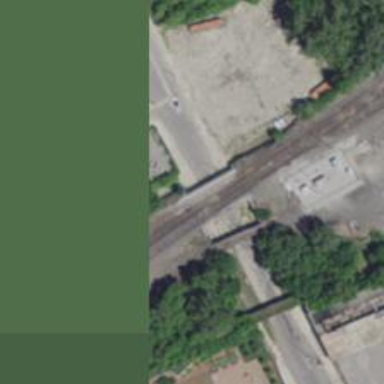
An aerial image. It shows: Railway crossing.